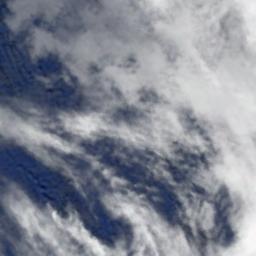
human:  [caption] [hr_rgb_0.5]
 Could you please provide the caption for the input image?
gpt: The white cloud is above blue sea .

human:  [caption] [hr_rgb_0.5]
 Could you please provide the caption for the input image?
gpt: Large fluffy white clouds on blue sea .

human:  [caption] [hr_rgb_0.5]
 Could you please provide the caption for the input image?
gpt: A large cloud of white clouds floated over the farmland .

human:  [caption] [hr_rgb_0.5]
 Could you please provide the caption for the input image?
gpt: The stratus clouds are located above the surface of the sea .

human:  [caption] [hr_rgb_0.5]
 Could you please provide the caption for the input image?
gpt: There are many gray clouds over a blue sea .